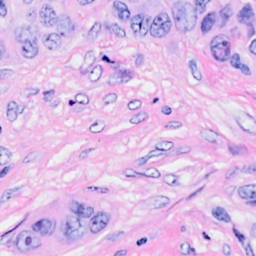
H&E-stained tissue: Breast